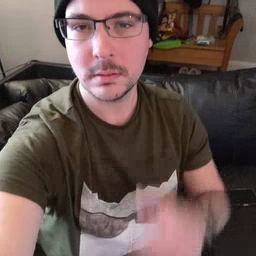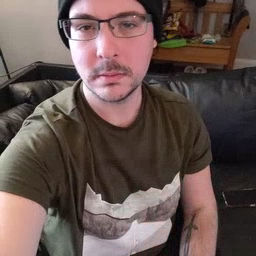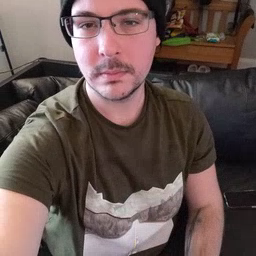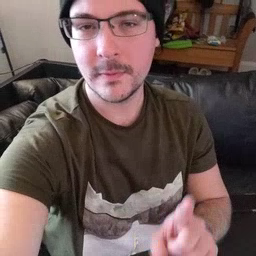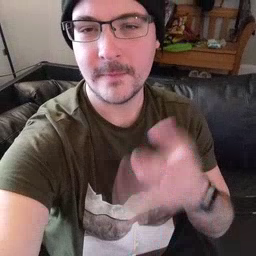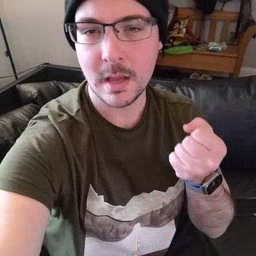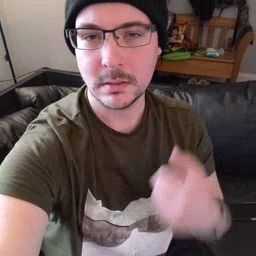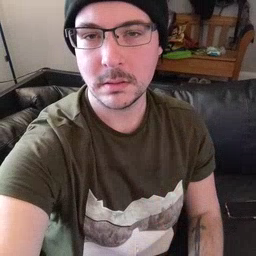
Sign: fast